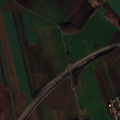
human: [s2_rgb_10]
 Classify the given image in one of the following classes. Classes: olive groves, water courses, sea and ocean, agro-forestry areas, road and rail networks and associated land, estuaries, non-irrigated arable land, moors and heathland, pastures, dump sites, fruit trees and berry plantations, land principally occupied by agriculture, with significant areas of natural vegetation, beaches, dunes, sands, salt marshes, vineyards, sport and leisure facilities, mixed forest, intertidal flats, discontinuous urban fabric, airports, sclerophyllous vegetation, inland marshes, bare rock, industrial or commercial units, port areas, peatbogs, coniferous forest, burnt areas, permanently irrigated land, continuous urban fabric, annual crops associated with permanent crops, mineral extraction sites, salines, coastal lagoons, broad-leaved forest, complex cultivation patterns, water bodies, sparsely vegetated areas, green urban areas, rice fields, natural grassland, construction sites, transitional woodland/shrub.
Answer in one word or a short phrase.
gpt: discontinuous urban fabric, non-irrigated arable land